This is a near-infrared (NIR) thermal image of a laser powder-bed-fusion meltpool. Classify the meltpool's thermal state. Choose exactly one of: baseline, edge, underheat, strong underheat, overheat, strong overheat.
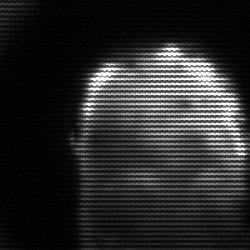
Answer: baseline